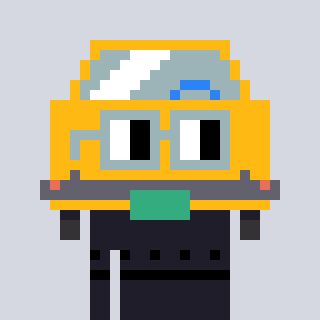
a pixel art character with square dark gray glasses, a taxi-shaped head and a grayscale-colored body on a cool background